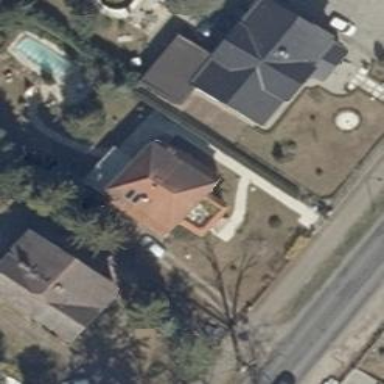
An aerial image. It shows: Residential building with hipped roof.